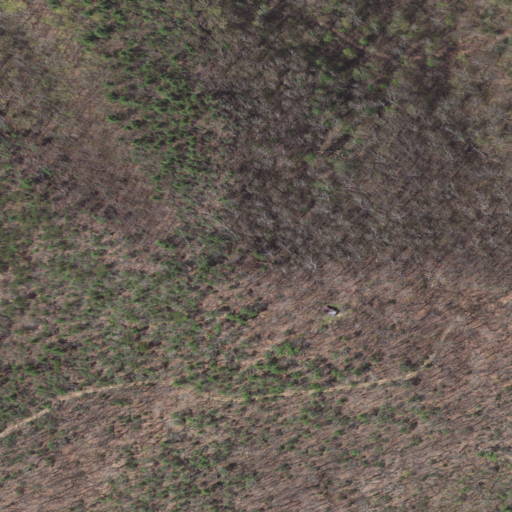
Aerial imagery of ridge(s) in Virginia named Hogback containing deciduous forest, mixed forest, open development, evergreen forest, and shrub